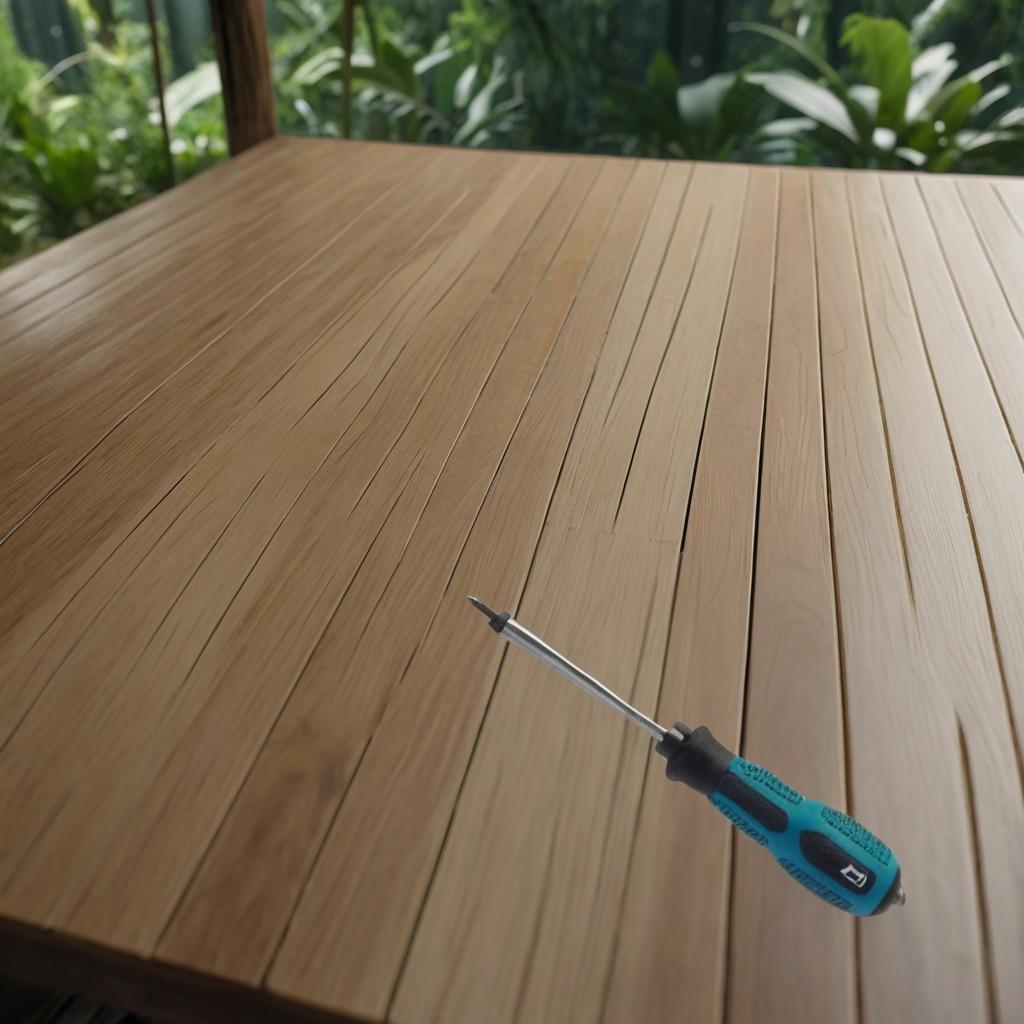
A screwdriver is lying on the wooden table.